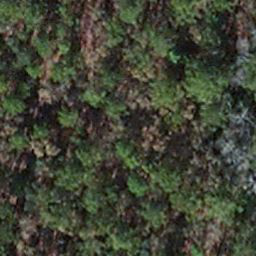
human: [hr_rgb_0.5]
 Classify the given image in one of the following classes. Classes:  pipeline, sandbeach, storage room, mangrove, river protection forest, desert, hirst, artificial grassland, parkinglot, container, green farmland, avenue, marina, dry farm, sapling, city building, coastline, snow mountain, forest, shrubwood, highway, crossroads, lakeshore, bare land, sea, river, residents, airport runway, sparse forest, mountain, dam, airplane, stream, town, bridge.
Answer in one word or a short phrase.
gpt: sapling